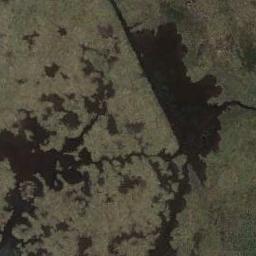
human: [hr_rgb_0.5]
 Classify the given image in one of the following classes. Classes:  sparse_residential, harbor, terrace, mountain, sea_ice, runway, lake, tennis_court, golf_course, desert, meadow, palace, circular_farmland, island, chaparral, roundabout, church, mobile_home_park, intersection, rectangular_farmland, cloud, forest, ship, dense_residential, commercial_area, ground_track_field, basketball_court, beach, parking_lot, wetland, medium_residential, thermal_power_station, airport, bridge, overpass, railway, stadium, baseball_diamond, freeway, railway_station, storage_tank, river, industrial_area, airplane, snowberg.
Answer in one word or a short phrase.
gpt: wetland